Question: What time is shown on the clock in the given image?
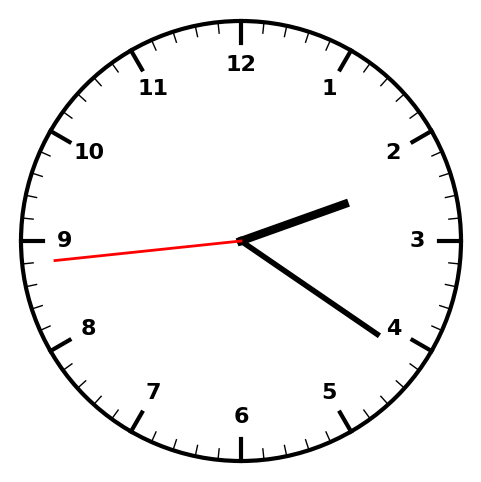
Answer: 02:20:44